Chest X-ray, PA view. Patient: 41 years old, sex M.
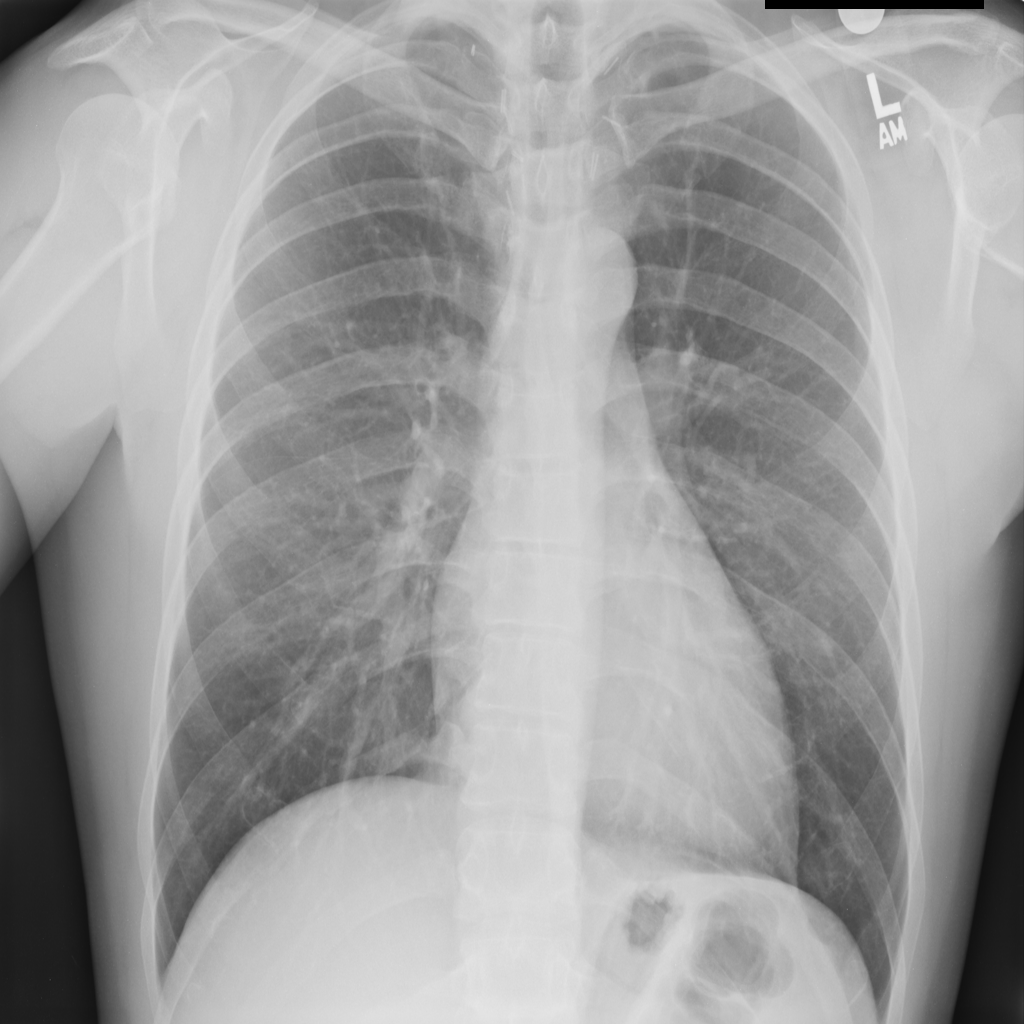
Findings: No Finding